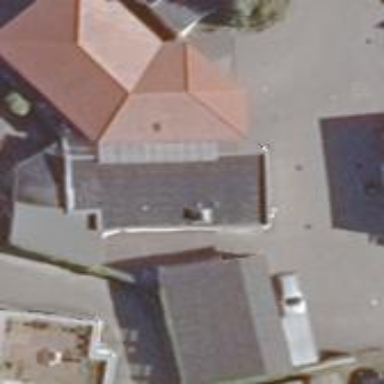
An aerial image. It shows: Part of building.